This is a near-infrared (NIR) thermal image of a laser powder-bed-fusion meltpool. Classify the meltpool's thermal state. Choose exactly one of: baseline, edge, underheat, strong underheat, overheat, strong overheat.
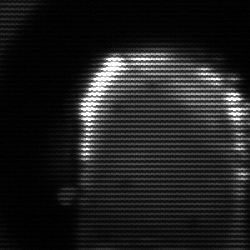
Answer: baseline